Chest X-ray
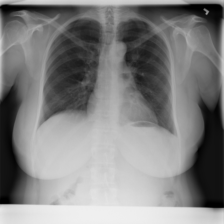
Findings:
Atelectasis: negative
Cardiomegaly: negative
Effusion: negative
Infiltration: negative
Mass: negative
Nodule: negative
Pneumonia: negative
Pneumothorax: positive
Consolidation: negative
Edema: negative
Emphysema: negative
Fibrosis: negative
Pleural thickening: negative
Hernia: negative